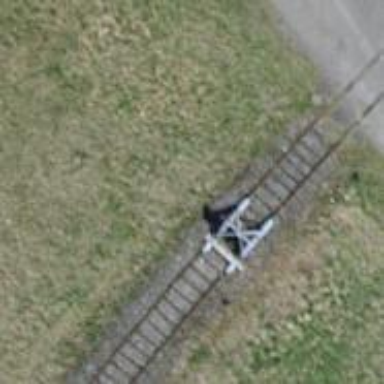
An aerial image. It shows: Railway buffer stop.